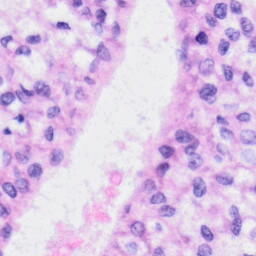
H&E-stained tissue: Liver